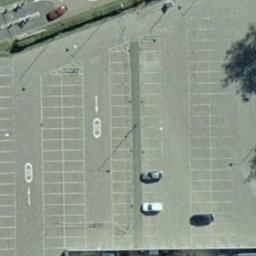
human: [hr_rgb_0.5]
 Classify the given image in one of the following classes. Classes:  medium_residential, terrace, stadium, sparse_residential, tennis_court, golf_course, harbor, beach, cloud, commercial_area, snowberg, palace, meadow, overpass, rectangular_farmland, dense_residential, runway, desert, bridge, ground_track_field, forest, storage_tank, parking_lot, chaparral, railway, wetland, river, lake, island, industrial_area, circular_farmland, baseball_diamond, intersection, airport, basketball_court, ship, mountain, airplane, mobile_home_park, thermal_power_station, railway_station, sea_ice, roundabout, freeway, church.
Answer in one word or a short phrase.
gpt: parking_lot